Field crop: tomato
Growth stage: 1
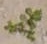
Species: portulaca